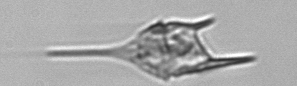
Label: Tripos_lineatus